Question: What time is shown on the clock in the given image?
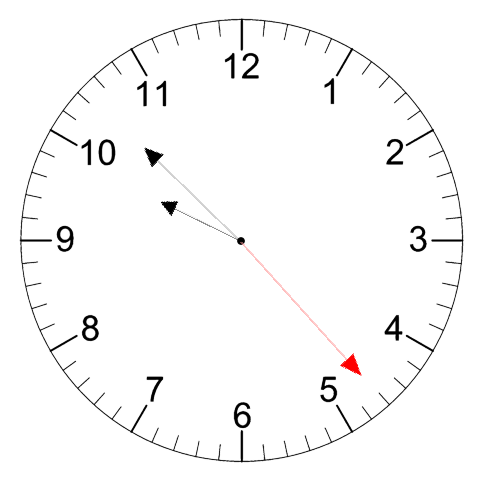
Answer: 09:52:23